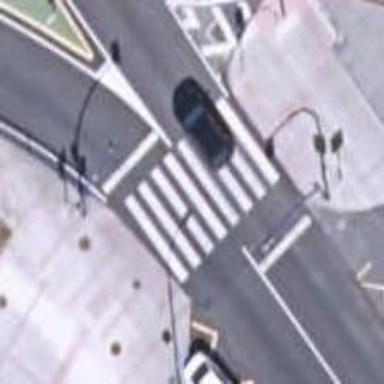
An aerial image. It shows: Road crossing with traffic signals.